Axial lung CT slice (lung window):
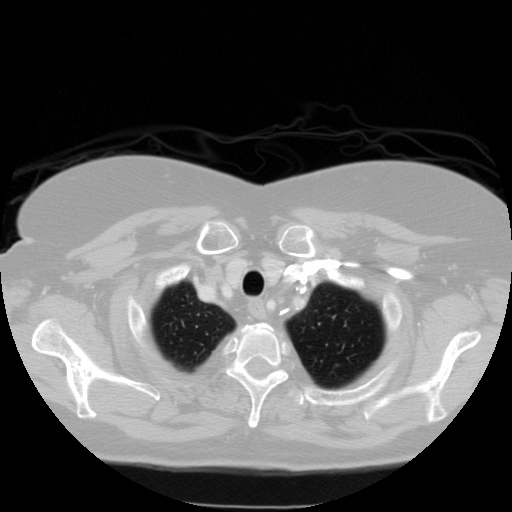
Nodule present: no